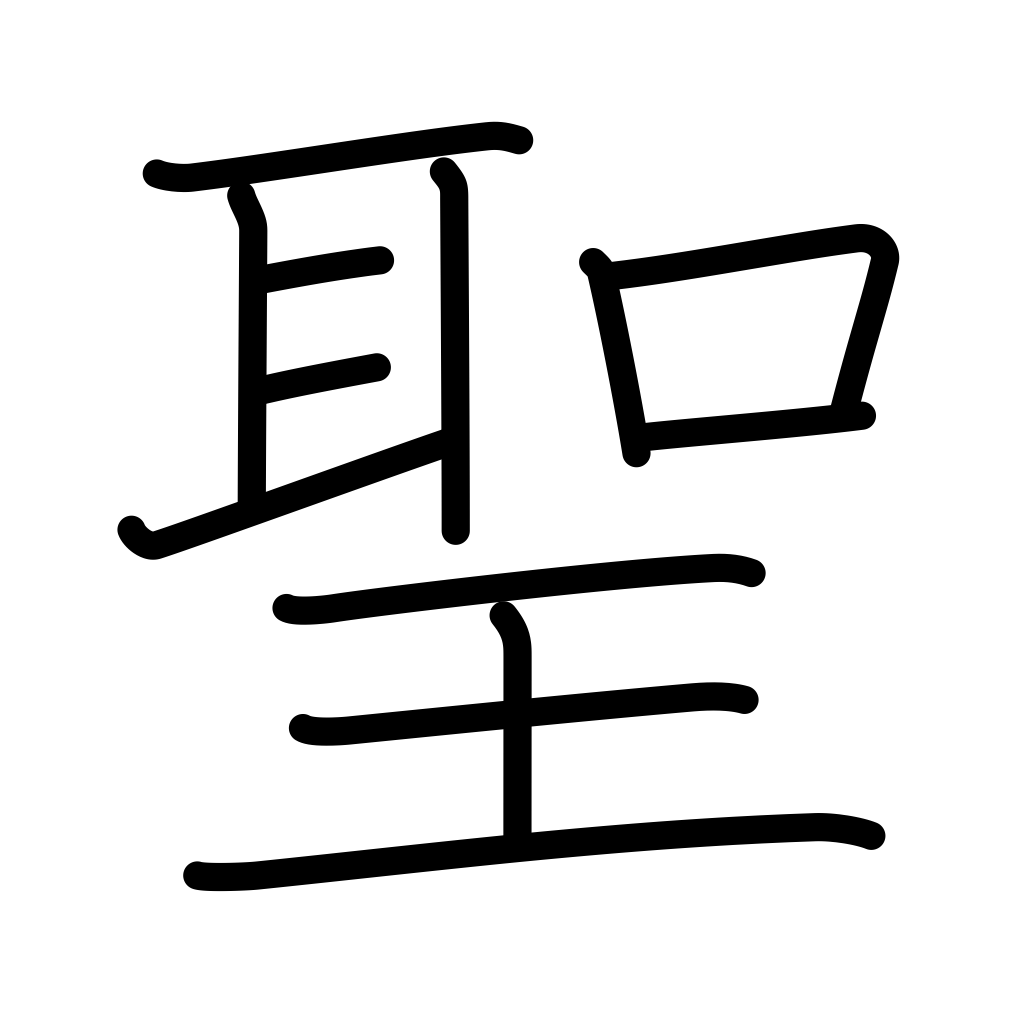
Meaning: holy, saint, sage, master, priest